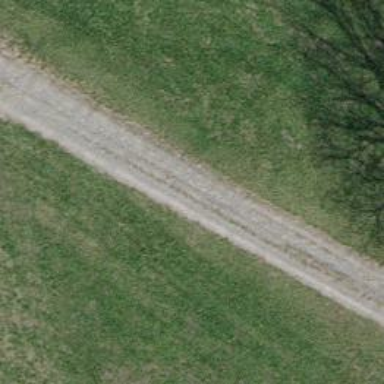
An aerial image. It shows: Compacted track road with grade3 tracktype.